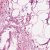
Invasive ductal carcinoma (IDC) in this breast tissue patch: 0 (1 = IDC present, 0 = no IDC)